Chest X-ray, AP view. Patient: 27 years old, sex F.
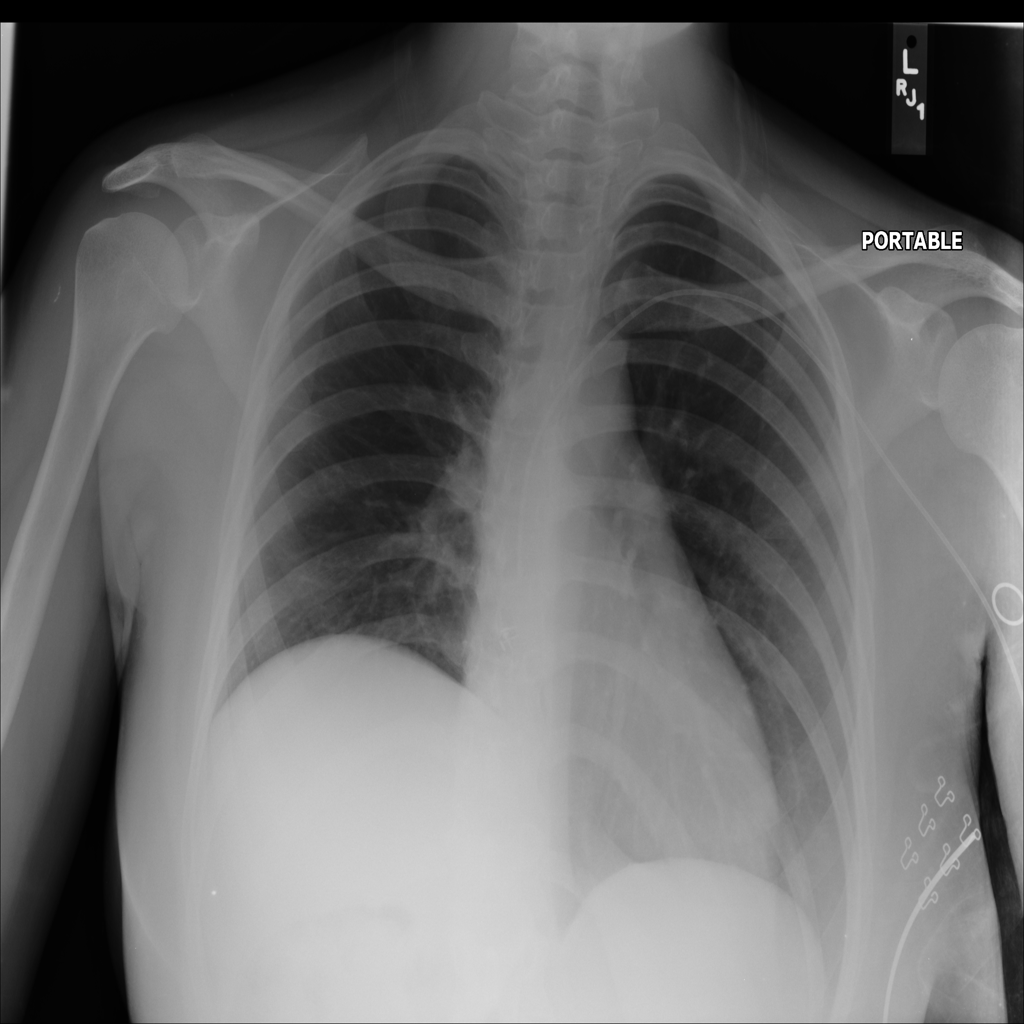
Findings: No Finding